Question: I am trying to get a minimal example for <URL> to work, but the following screenshot describes my problem pretty well:

As you can see, the buttons are rendered, but invisible for some reason. Could you help me find the reason?
This is my 'index.html' file:
'''
<!DOCTYPE html>
<html>
<head>
<meta http-equiv="X-UA-Compatible" content="IE=edge" />
<meta charset="UTF-8">
<title>App 0001</title>
<script
id="sap-ui-bootstrap"
src="https://openui5.hana.ondemand.com/resources/sap-ui-core.js"
data-sap-ui-theme="sap_bluecrystal"
data-sap-ui-libs="sap.m, sap.ui.commons, sap.ui.core, sap.ui.table"
data-sap-ui-resourceroots='{ "x4": "/example4/x4" }' >
</script>
<script>
//var myView = sap.ui.jsview("x4")
var myView = sap.ui.xmlview("x4")
myView.placeAt('content');
</script>
</head>
<body class="sapUiBody">
<div id="content"></div>
</body>
</html>
'''
This is the view ('x4.view.xml') as per the <URL> on openui5 explored
'''
<mvc:View
controllerName="x4"
xmlns:u="sap.ui.unified"
xmlns:mvc="sap.ui.core.mvc"
xmlns="sap.m"
class="fullHeight">
<u:SplitContainer
id="mySplitContainer"
showSecondaryContent="true">
<u:secondaryContent>
<Text text="Hello World!" />
</u:secondaryContent>
<u:content>
<Button text="Toggle Secondary Content" />
<Button text="Switch SplitContainer Orientation" />
</u:content>
</u:SplitContainer>
</mvc:View>
'''
and this the (minimal) 'x4.controller.js'
'''
sap.ui.controller("x4", {});
'''
The Firebug error console looks clean, and this error seems to be browser-independent, as with IE we observe the same behaviour.
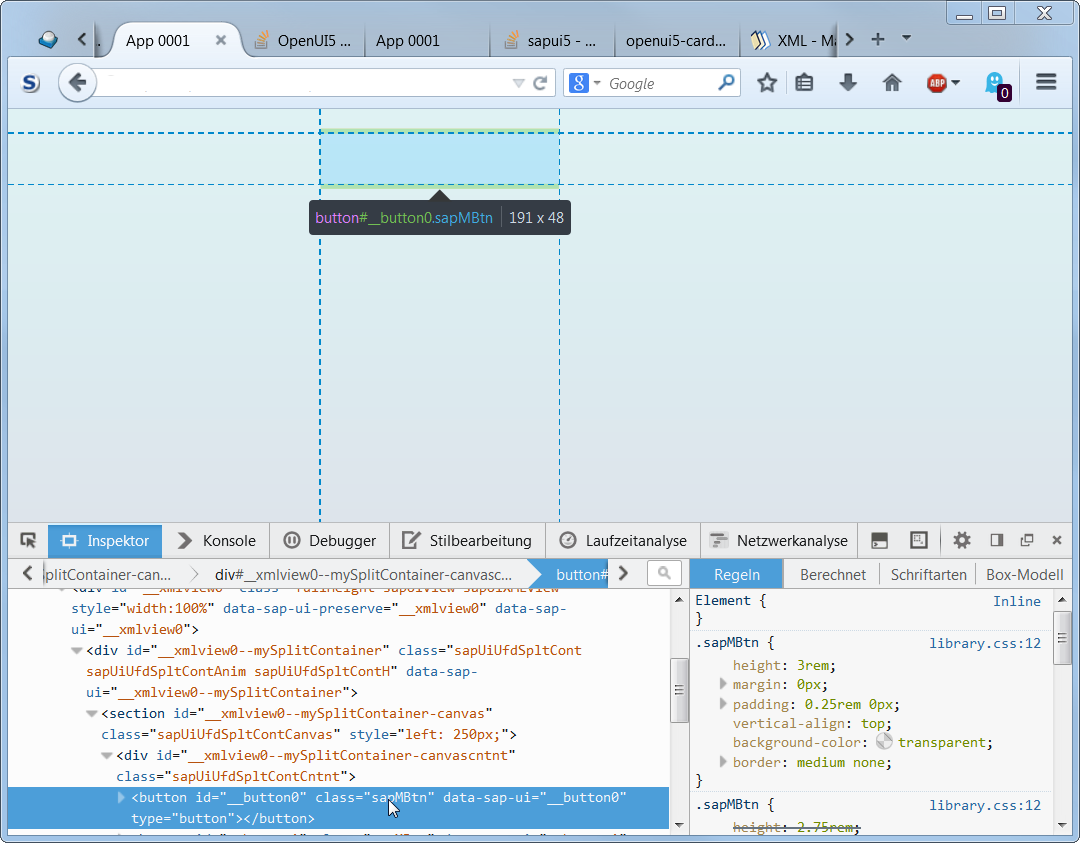
Answer: Don't add the view directly to the div. Wrap it within an App .
'''
<script>
var oApp = new sap.m.App();
var myView = sap.ui.xmlview("x4")
oApp.addPage(myView);
oApp.placeAt('content');
</script>
'''